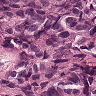
Metastatic tissue present: yes